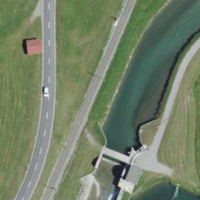
EUNIS habitat code: 26
Species observed at this site:
Cinclus cinclus